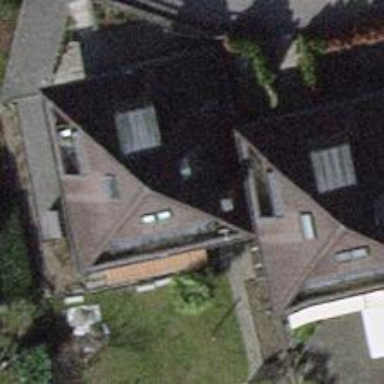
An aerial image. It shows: Terrace building.